Question: I have a transformation where I'd like to grab a value from within a string and put it in another column.
The value can be:
- -
Some examples of the string values (each line would be parsed on it's own):
- - - - - -
I'm using Konesans RegEx Clean Tranformation (<URL>, but I have limited use with Regular Expression. I was able to use an online tool to build this pattern:
'''
for (?<numval>(-?\d[\d|\s]))\s?yard.
'''
(link to workspace - <URL>

The transform is only returning NULL values in the derived column. Any help with this transformation would be appreciated!
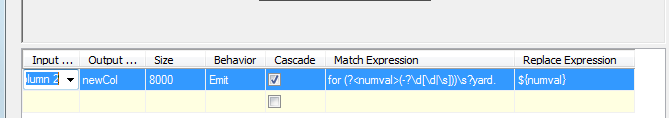
Answer: I have no experience with the tool and no way of testing, but try
'(?<yards>-?\d\d?)\syard'
'${yards}'